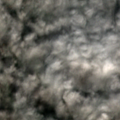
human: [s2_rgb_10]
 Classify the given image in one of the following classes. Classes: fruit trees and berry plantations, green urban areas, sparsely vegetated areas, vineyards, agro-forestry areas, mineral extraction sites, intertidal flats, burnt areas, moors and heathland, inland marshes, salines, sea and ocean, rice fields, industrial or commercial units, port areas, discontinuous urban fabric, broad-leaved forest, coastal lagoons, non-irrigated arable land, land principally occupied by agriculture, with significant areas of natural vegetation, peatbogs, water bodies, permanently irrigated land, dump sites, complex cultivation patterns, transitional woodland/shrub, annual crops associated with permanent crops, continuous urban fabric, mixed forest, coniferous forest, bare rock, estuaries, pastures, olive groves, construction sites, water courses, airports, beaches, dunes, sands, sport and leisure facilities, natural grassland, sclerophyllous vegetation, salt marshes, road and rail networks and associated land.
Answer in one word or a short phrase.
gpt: discontinuous urban fabric, non-irrigated arable land, complex cultivation patterns